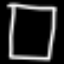
Label: square